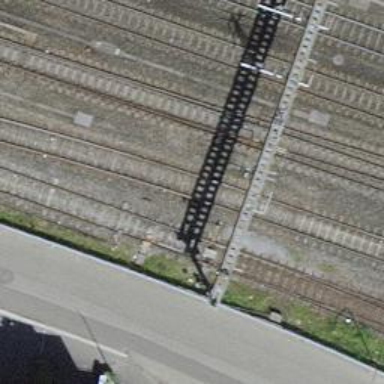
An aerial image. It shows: Railway switch.